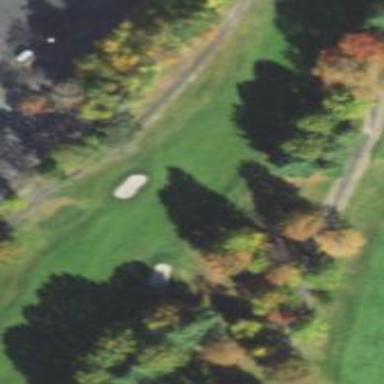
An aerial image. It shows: Grassy area designated as golf fairway.